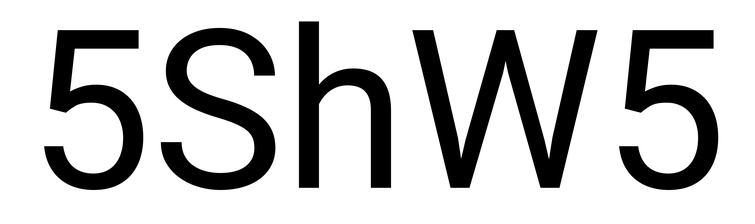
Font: Roboto_Regular